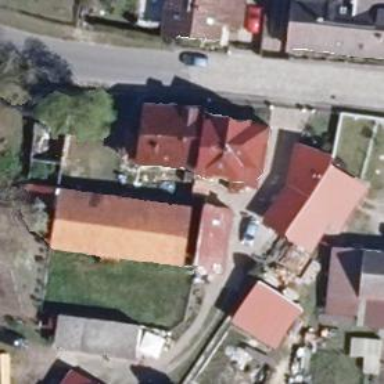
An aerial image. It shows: Driveway.